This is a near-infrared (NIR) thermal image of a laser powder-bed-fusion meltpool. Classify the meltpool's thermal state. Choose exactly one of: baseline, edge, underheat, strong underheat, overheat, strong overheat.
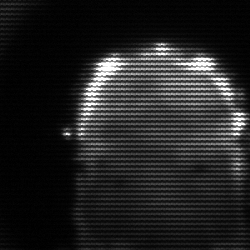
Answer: baseline